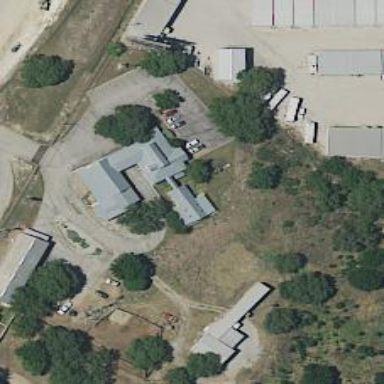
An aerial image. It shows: Building serving as veterinary clinic.